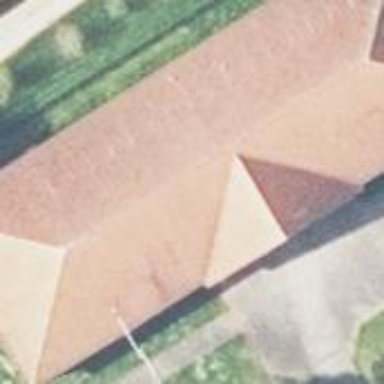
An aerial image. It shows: School building.